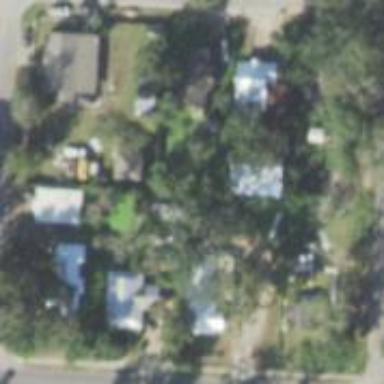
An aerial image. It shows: Residential area composed of single-family homes.